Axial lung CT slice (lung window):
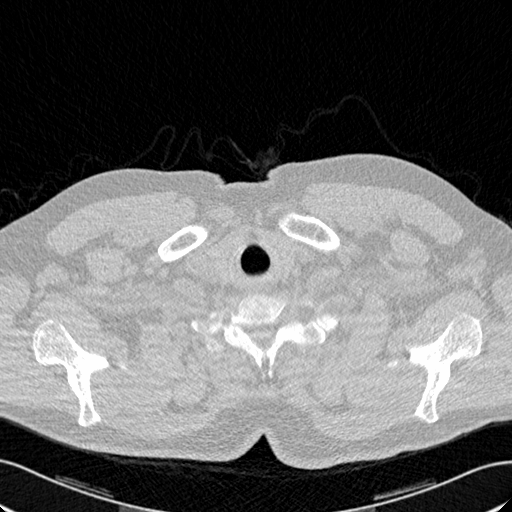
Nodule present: no